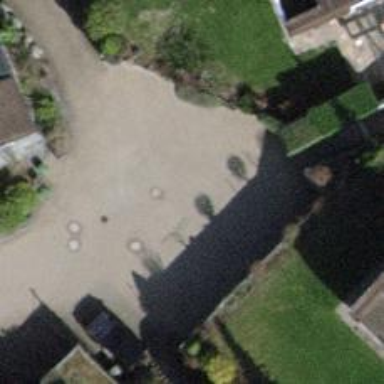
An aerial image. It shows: Driveway made of paving stones.